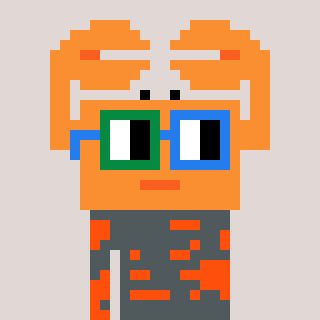
a pixel art character with square green and blue glasses, a crab-shaped head and a orange-colored body on a warm background